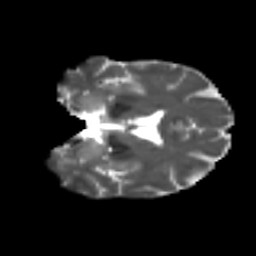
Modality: T2w
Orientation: coronal
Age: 62
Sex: female
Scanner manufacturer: ge
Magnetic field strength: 3 T
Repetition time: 7.8 s
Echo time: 0.0606 s